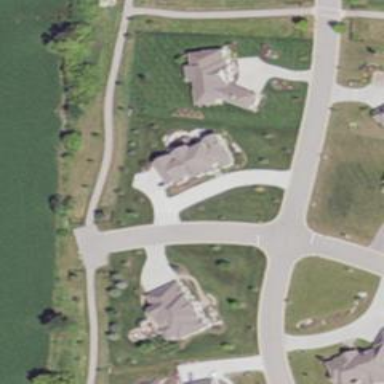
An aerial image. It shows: Residential road.